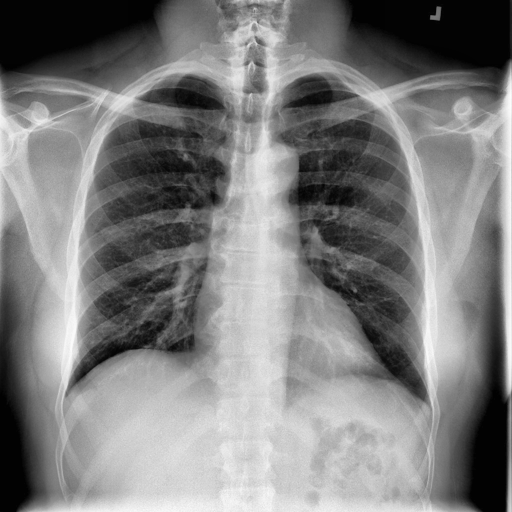
Finding: NORMAL